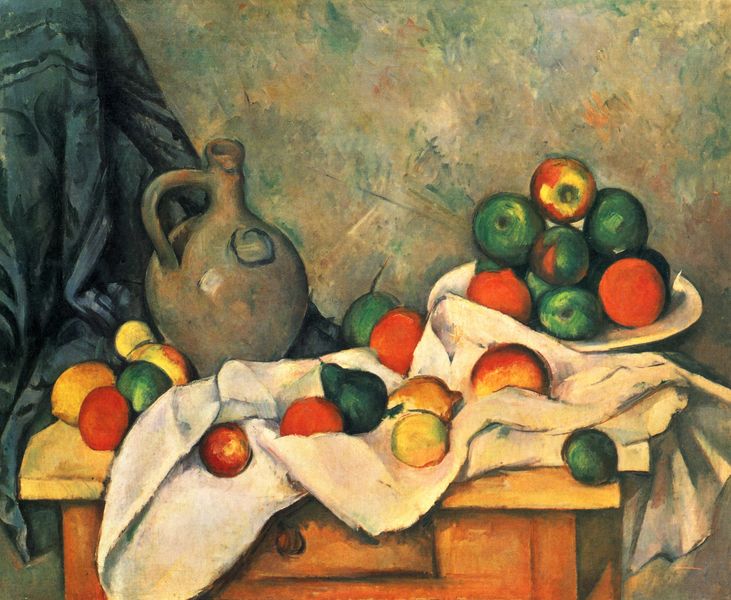
Titel: Stilleben, Draperie, Krug und Obstschale
Künstler: Paul Cézanne
Standort: New York (New York)
Institution: Whitney Museum of American Art
Schlagwörter: baum, blau, gemälde, schatten, weiß, cezanne, gelb, grün, impressionismus, braun, bunt, grau, hintergrund, holz, licht, orange, raum, tisch, obst, rot, tuch, beige, muster, wand, falten, schale, schüssel, teller, tischdecke, tischtuch, vorhang, öl, stoff, tücher, decke, schön, rund, frucht, früchte, henkel, kanne, keramik, krug, stilleben, stillleben, ton, vase, apfel, orangen, äpfel, kommode, schrank, farbe, bank, essen, gardine, glanz, manet, streifen, schublade, still, birne, kante, tischkante, birnen, holztisch, nahrung, porzellan, flecken, knauf, karaffe, küche, obstschale, pfirsich, paul cézanne, stapel, pfirsiche, zitrone, porzelan, obstkorb, zitronen, umrisslinien, anordnung, überhang, tonkrug, parallelen, grundfarben, komplementärkontrast, apfelsine, umgebungsfarben, obstteller, stilllleben, cezane, zitron, drüberhängen, tischschublade, schub, steillleben, holztisch mit schublade, aäpfel, shubladen